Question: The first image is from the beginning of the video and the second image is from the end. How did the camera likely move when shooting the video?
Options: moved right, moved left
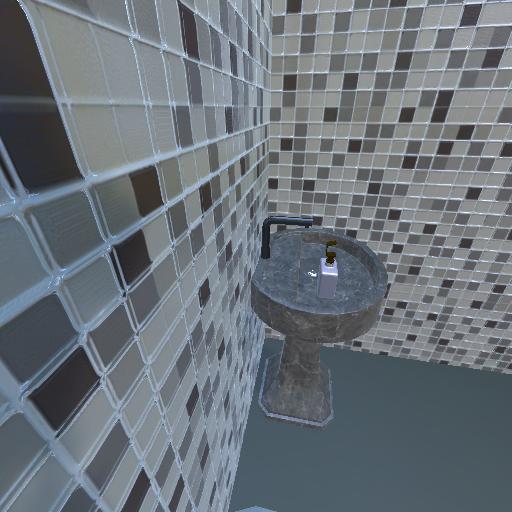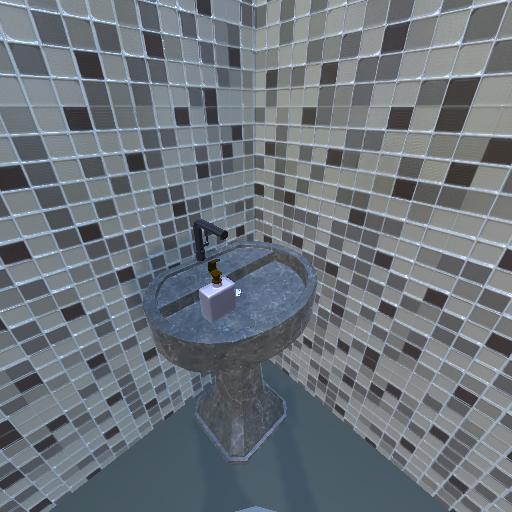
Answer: moved right